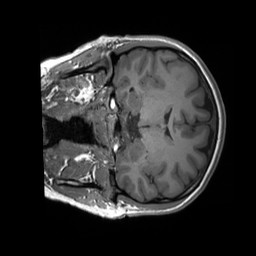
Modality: T1w
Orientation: coronal
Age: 22
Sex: female
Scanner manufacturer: siemens
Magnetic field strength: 3 T
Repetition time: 1.8 s
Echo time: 0.00232 s